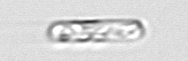
Label: Dactyliosolen_fragilissimus